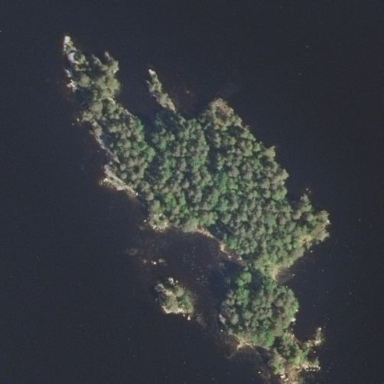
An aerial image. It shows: Islet covered with woodland.